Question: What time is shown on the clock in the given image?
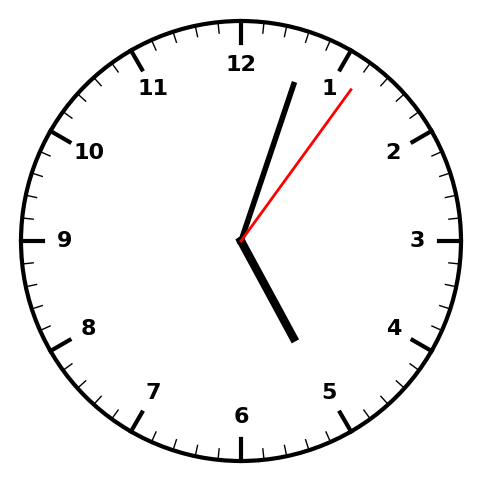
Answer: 05:03:06